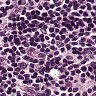
Metastatic tissue present: no